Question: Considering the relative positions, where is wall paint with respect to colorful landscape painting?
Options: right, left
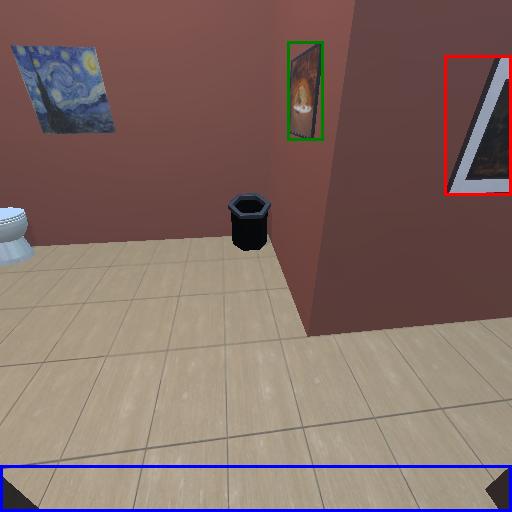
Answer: right